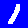
Digit: 1